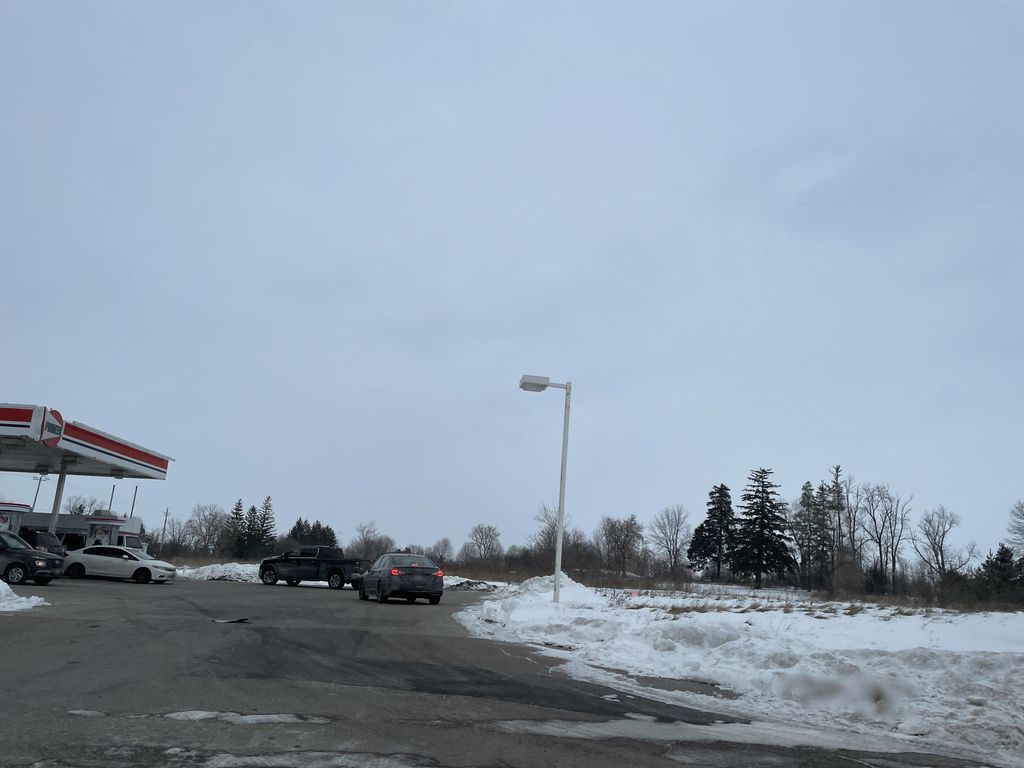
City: kitchener-waterloo